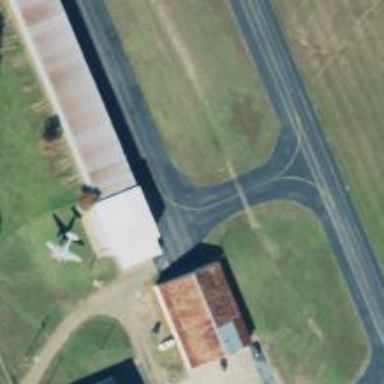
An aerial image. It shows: Asphalt taxiway at the airport.